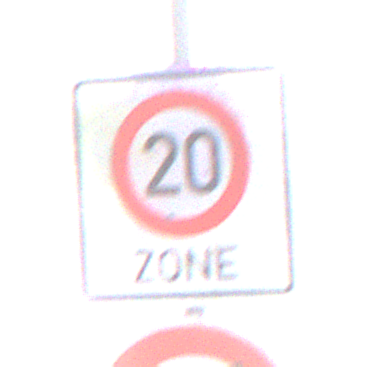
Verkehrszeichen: BeginnZone20
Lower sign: Ueberholverbot
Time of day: MorningAfternoon
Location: Outdoor (Nature)
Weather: PartlyCloudy
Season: NotSpecified
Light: Natural